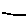
Label: line